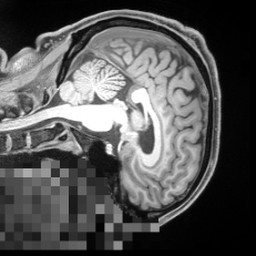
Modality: T1w
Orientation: sagittal
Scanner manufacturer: siemens
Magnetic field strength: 3 T
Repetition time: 2.55 s